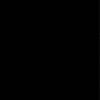
Label: dusty